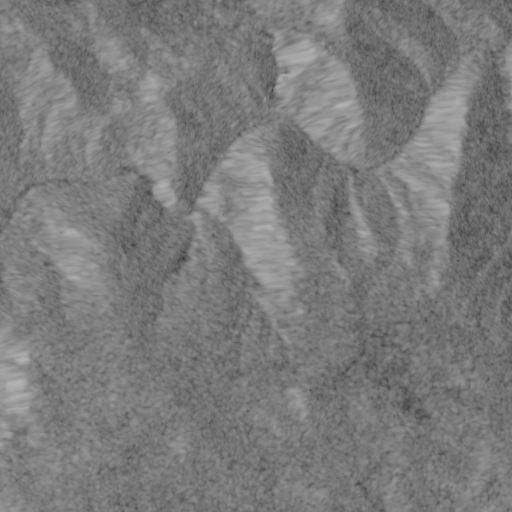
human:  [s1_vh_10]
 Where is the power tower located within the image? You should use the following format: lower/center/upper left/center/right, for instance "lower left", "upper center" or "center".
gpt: The power tower is located in the lower right of the image.
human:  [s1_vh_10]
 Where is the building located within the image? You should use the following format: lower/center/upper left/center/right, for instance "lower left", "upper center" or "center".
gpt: The building is located in the lower right of the image.
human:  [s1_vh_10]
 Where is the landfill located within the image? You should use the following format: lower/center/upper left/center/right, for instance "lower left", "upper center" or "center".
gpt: There is no landfill in the image.

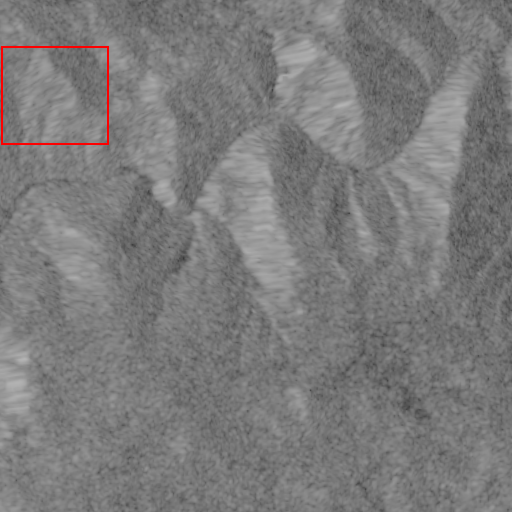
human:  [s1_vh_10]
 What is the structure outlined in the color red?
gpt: There is no red outline.
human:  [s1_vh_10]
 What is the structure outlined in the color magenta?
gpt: There is no structure outlined in magenta.